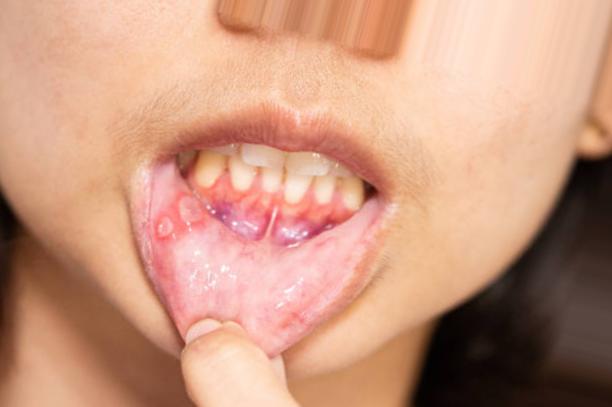
Condition: Mouth Ulcer